Field crop: tomato
Growth stage: 1
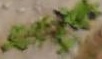
Species: portulaca